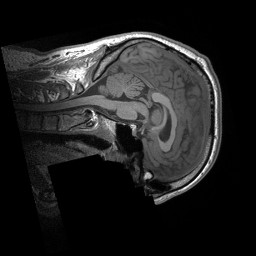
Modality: T1w
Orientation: sagittal
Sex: male
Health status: ill
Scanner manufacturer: siemens
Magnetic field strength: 3 T
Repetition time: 1.66 s
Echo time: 0.00254 s